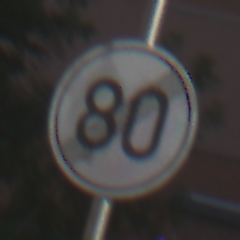
Verkehrszeichen: EndeGeschwindigkeit80
Umgebung: Outdoor, Suburban
Tageszeit: MorningAfternoon
Wetter: PartlyCloudy
Licht: Natural
Jahreszeit: NotSpecified
Kontrast: HighContrast